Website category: university
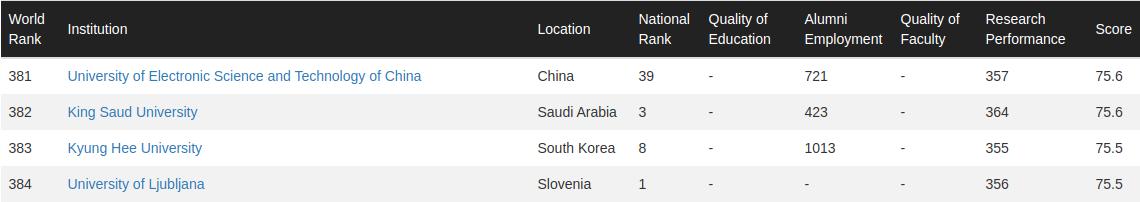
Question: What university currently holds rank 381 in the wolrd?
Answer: University of Electronic Science and Technology of China

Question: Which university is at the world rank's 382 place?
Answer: King Saud University

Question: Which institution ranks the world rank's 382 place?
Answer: King Saud University

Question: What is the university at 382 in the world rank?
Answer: King Saud University

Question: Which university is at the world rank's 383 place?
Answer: Kyung Hee University

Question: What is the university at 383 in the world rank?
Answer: Kyung Hee University

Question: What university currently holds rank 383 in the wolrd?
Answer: Kyung Hee University

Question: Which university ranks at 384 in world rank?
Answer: University of Ljubljana

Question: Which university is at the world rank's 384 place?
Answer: University of Ljubljana

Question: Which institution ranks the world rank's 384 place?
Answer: University of Ljubljana

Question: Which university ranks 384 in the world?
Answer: University of Ljubljana

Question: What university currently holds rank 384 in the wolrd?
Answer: University of Ljubljana

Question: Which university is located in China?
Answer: University of Electronic Science and Technology of China

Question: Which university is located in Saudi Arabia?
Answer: King Saud University

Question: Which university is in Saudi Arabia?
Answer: King Saud University

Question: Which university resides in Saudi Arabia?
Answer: King Saud University

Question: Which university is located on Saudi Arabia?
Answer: King Saud University

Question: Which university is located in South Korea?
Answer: Kyung Hee University

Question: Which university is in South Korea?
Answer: Kyung Hee University

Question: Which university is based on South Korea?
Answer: Kyung Hee University

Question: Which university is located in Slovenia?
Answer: University of Ljubljana

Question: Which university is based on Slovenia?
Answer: University of Ljubljana

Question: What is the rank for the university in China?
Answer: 381

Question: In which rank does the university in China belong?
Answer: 381

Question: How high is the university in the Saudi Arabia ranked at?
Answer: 382

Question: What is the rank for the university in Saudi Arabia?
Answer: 382

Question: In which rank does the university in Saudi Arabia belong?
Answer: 382

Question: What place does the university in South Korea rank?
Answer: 383

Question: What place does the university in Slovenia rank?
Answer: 384

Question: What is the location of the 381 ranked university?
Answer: China

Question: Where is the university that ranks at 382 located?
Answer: Saudi Arabia

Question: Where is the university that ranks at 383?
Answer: South Korea

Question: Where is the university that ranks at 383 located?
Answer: South Korea

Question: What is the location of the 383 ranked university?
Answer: South Korea

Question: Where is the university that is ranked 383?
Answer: South Korea

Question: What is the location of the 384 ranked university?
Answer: Slovenia